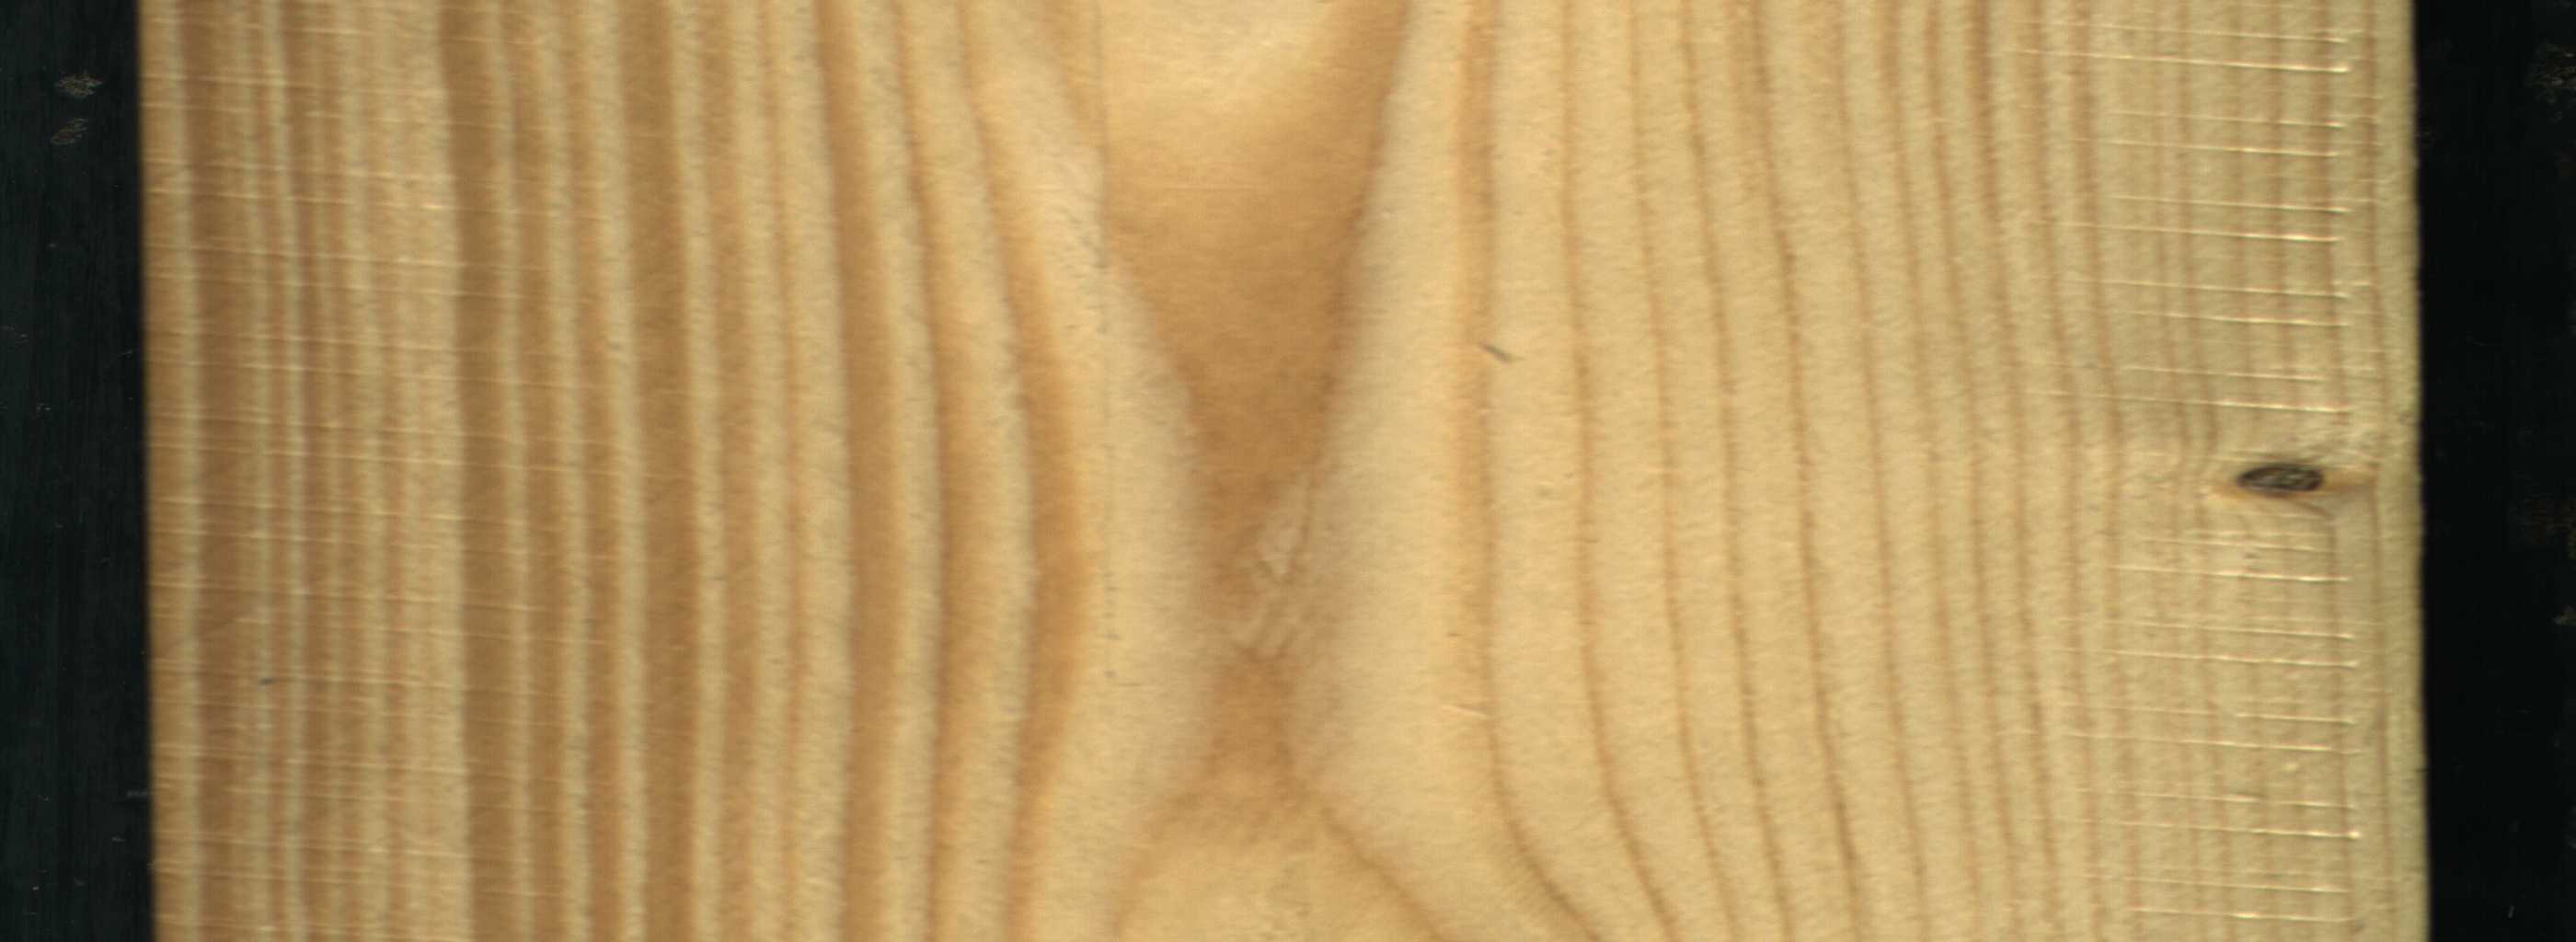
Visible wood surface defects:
Quartzity
Quartzity
Live_Knot